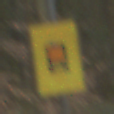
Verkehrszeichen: KennzeichnungspflichtigeFahrzeugeGefaehrlicheGueterOhnePfeilsymbol
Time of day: Midday
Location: Outdoor (Nature)
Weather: Overcast
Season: NotSpecified
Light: Natural